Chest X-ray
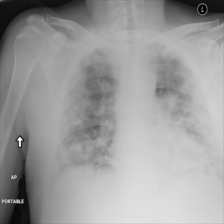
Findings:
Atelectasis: negative
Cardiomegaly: negative
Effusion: negative
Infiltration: negative
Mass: negative
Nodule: negative
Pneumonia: negative
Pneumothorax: negative
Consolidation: negative
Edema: negative
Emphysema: negative
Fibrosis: negative
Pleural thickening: negative
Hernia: negative